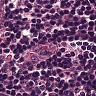
Metastatic tissue present: no